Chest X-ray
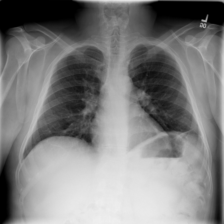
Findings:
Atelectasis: positive
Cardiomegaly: negative
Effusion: negative
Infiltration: negative
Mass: negative
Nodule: negative
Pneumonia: negative
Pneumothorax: negative
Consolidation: negative
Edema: negative
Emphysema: negative
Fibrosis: negative
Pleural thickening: negative
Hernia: negative